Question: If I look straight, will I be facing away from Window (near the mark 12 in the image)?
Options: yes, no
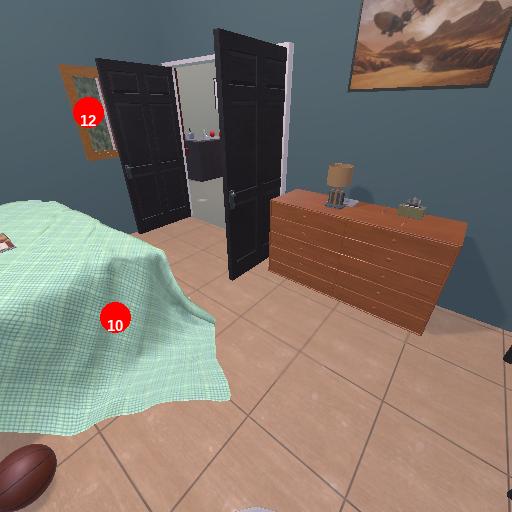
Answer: yes